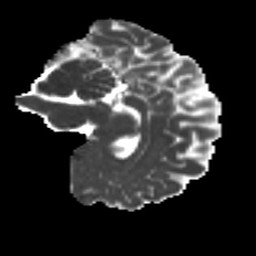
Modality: MD
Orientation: sagittal
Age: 21
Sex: female
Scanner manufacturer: ge
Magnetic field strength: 3 T
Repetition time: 7.8 s
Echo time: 0.0606 s